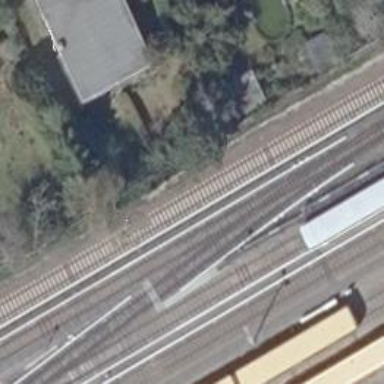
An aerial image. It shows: Yard used for service maintenance of electrified light rail railway.